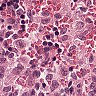
Metastatic tissue present: no